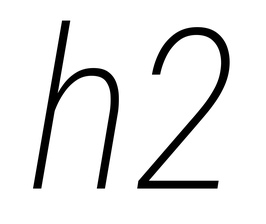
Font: Roboto-Italic_Condensed_ExtraLight_Italic